Question: I am working on an android game using PHP, however when I try to post to the score to my Facebook wall the description is merged with another application.
Description taken from this App <URL>
Image is below, logo & description is wrong
Description: My game description + my app description.
The description was automatically detected and not written by me.
Here is my code snippit for posting to Facebook
'''
var APP_ID="*****************";
window.fbAsyncInit = initFacebook;
function initFacebook()
{
FB.init({
appId : APP_ID,
status : true, // check login status
cookie : false, // enable cookies to allow the server to access the session
xfbml : true // parse XFBML
});
FB.getLoginStatus(onFacebookLoginStatus);
};
(function() {
var e = document.createElement('script');
e.src = document.location.protocol + '//connect.facebook.net/en_US/all.js';
e.async = true;
document.getElementById('fb-root').appendChild(e);
}());
//the login function
function facebookLogin()
{
var loginUrl="http://www.facebook.com/dialog/oauth/?"+
"scope=publish_stream&"+
"client_id="+APP_ID+"&"+
"redirect_uri="+document.location.href+"&"+
"response_type=token";
window.location=loginUrl;
}
function postToWallUsingFBApi()
{
var score=atob(document.getElementById("txtscore").value);
var data=
{
caption: "scores "+score,
message: "I challenge you to beat my score "+score + " in Just Double It! on your Android Phone !!!",
picture: "http://www.learning-delight.com/ldapps/Game/main.png",
link: 'https://play.google.com/store/apps/details?id=com.appslight.justdoubleit',
}
FB.api('/me/feed', 'post', data, onPostToWallCompleted);
}
//the return function after posting to wall
function onPostToWallCompleted(response)
{
(response)
{
if (response.error)
{
document.getElementById("txtEcho").innerHTML=response.error.message;
}
else
{
if (response.id){
window.close();
t = setTimeout("self.close()",500);
}
else if (response.post_id)
document.getElementById("txtEcho").innerHTML="Posted as post_id responce "+response.post_id;
else
document.getElementById("txtEcho").innerHTML="Unknown Error";
}
}
}
'''

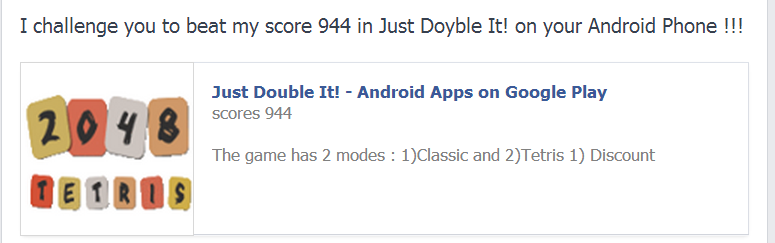
Answer: I have solved my problem using Facebook sdk for android intially facing some problems so was not able to use facebook sdk but now all problems are solved.Thank you for your answers.